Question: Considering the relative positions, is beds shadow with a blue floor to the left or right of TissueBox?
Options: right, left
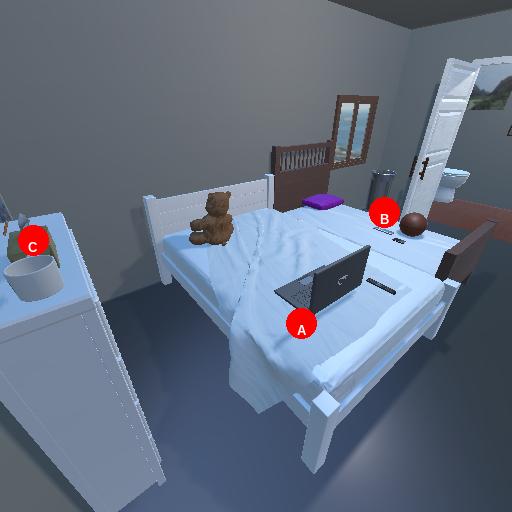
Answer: right